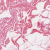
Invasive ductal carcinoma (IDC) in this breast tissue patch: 0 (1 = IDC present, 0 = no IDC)